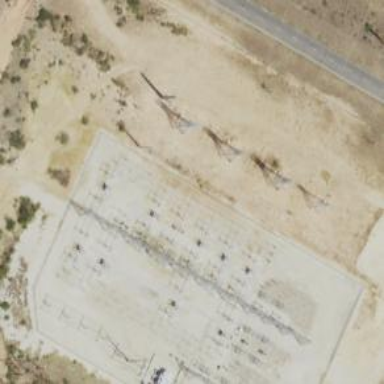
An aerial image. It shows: Power tower.